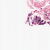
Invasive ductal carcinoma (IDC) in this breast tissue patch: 0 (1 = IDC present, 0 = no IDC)